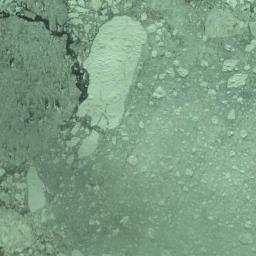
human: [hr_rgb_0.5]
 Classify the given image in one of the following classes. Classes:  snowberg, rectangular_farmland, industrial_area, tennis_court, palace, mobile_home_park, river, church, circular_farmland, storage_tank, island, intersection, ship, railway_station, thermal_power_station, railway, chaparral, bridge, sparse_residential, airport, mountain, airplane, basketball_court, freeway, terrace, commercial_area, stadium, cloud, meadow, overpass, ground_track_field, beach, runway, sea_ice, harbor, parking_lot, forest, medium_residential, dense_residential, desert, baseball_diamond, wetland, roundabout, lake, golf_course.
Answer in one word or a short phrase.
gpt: sea_ice